The image shows the envelope spectrum of a rolling-element bearing's vibration signal, with the characteristic fault frequencies (BPFO outer race, BPFI inner race, BSF ball, FTF cage) marked as reference lines. What is the most likely bearing condition (normal, inner_race, outer_race, ball)?
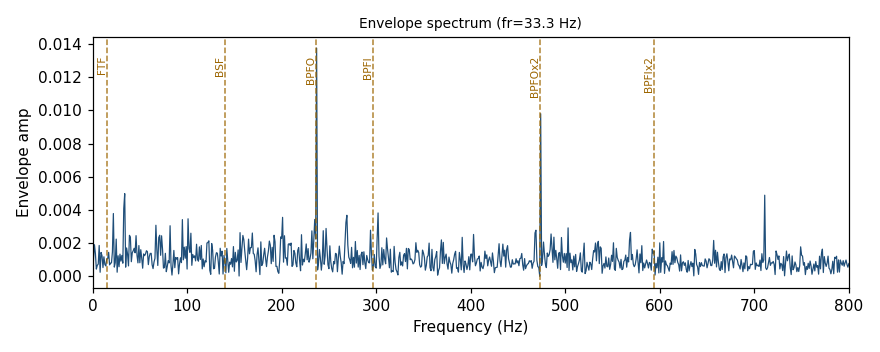
Answer: outer_race